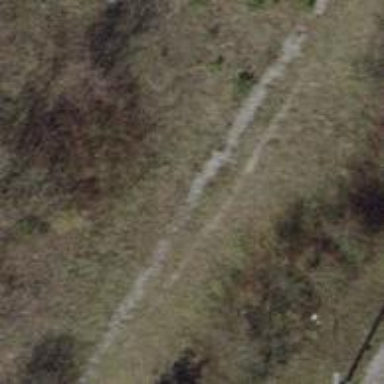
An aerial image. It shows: Dirt path.